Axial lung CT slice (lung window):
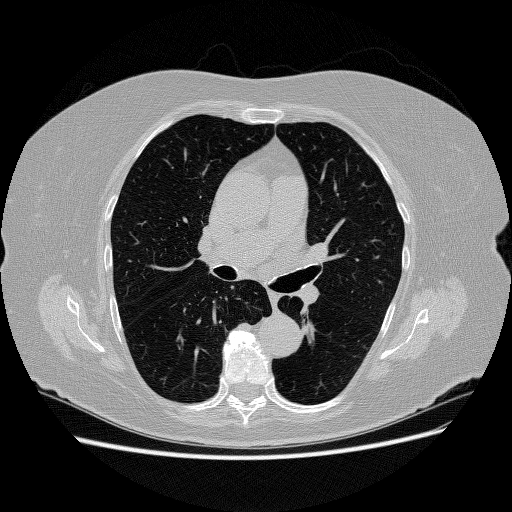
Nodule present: no